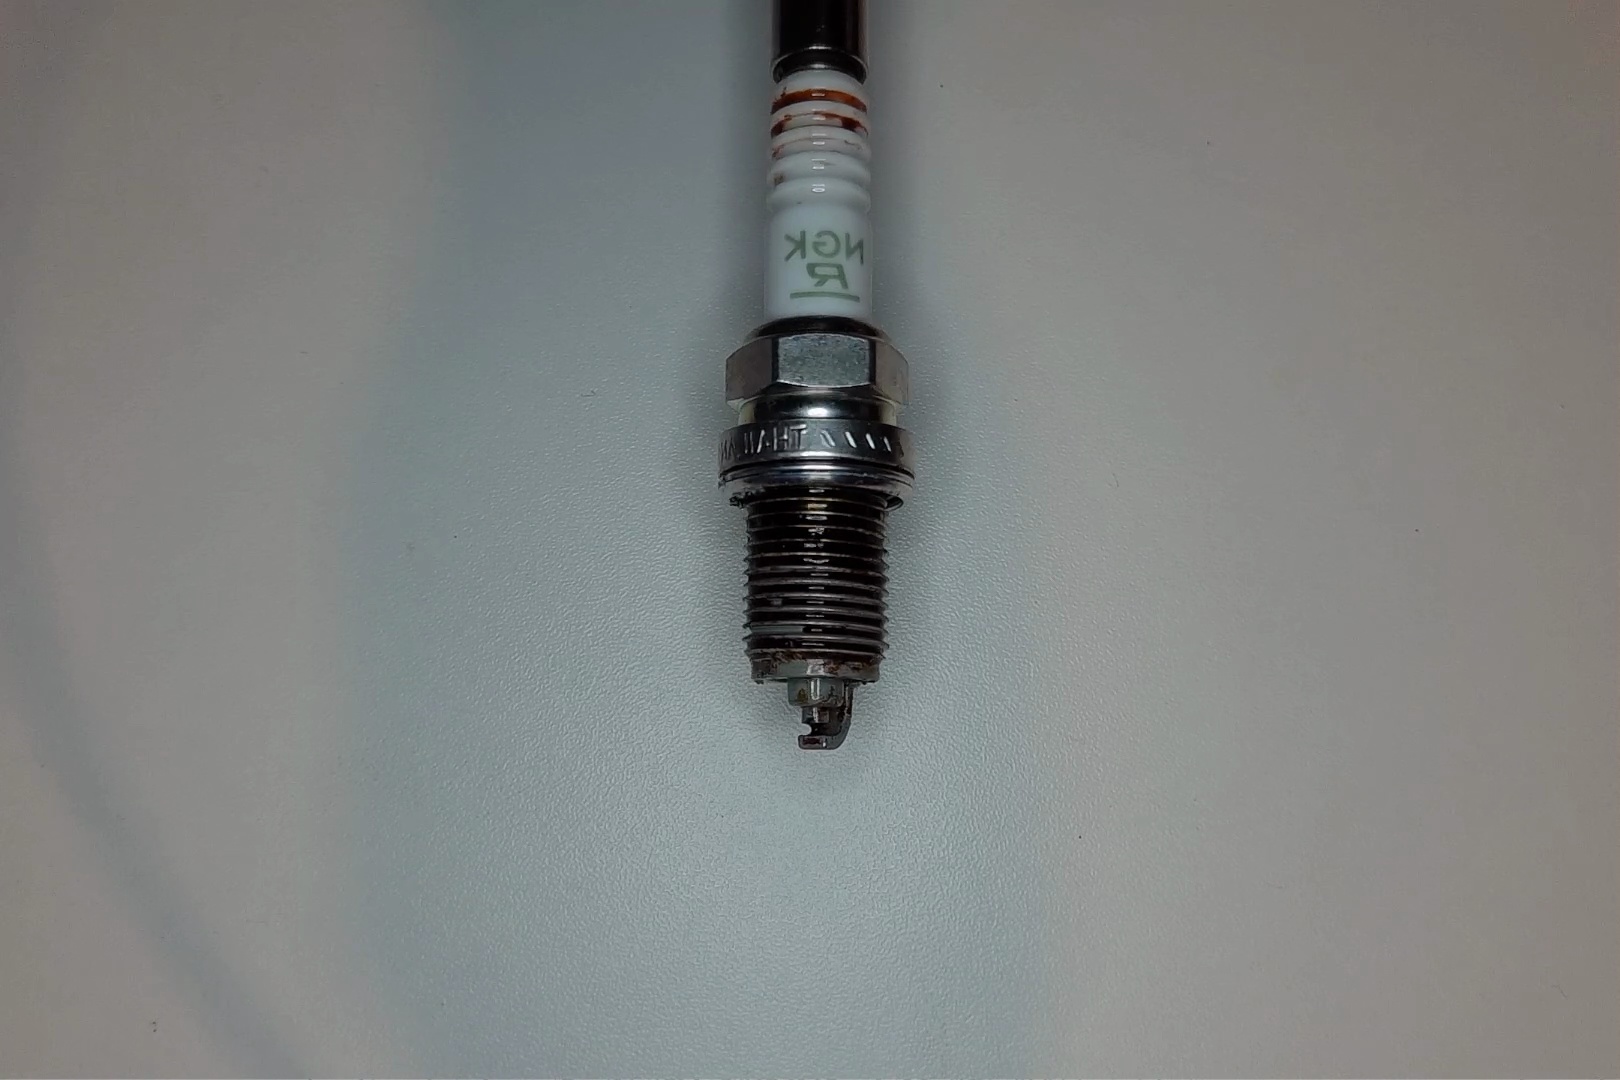
Label: anomaly